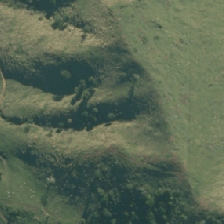
Land cover: high_producing_grassland